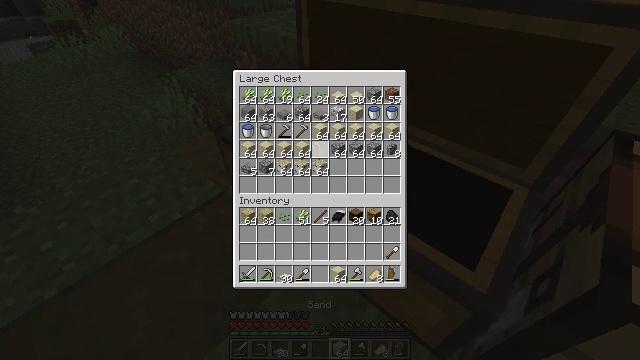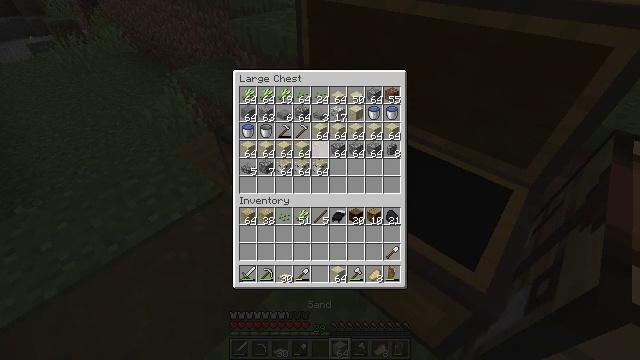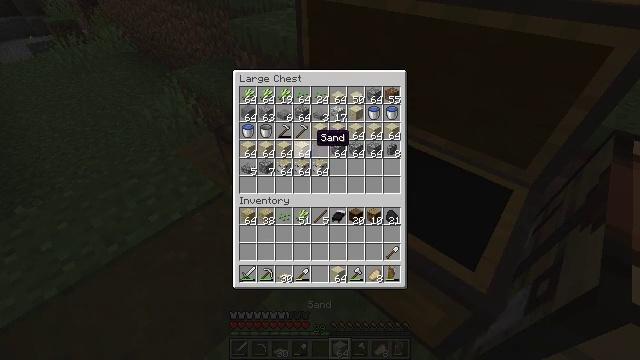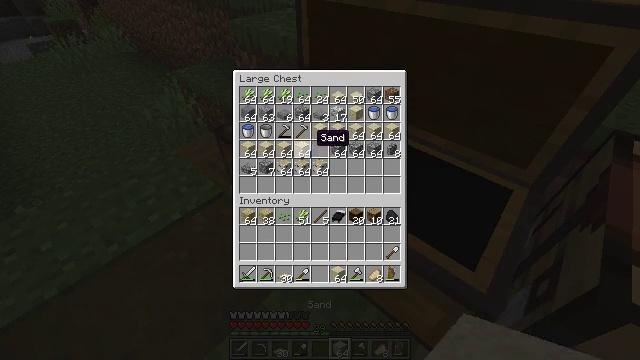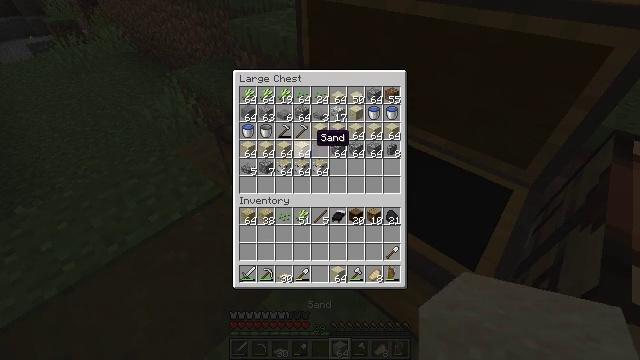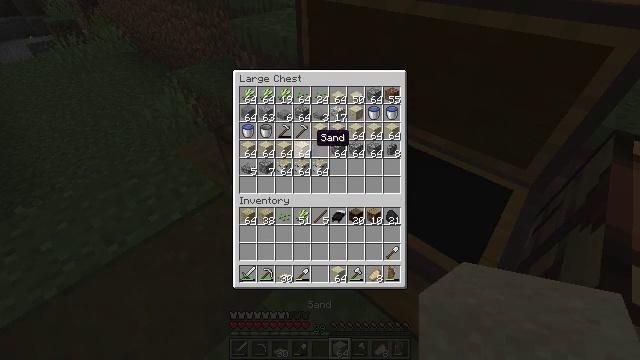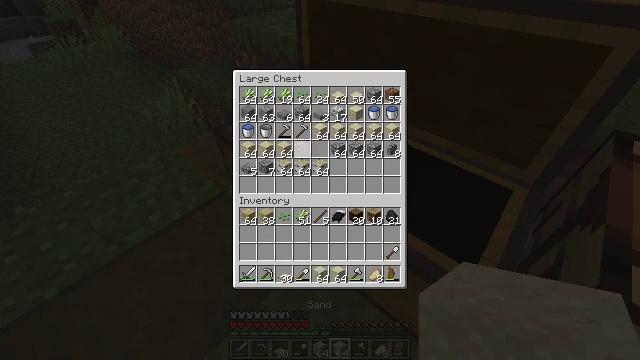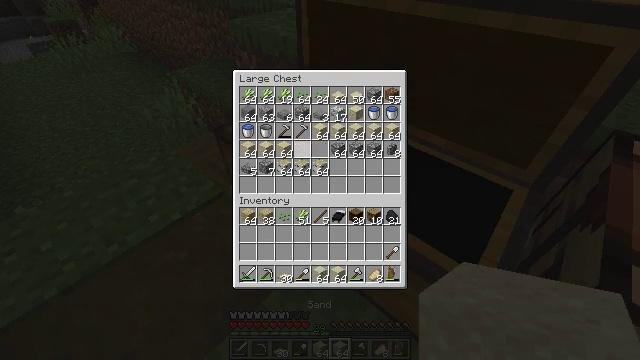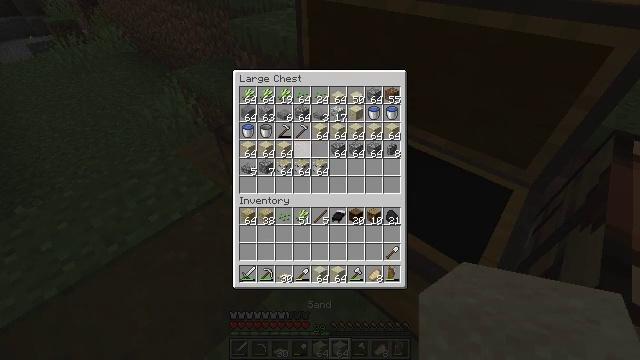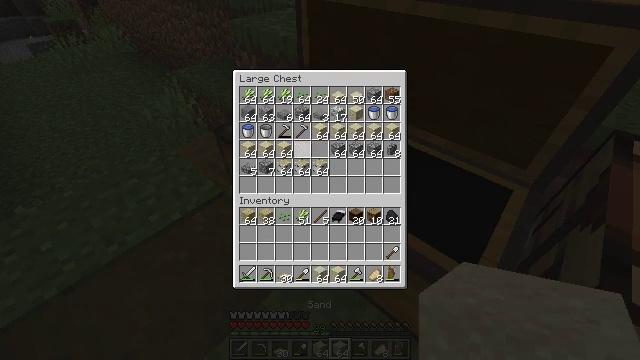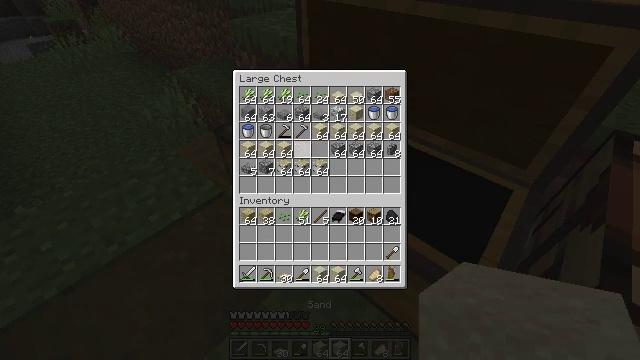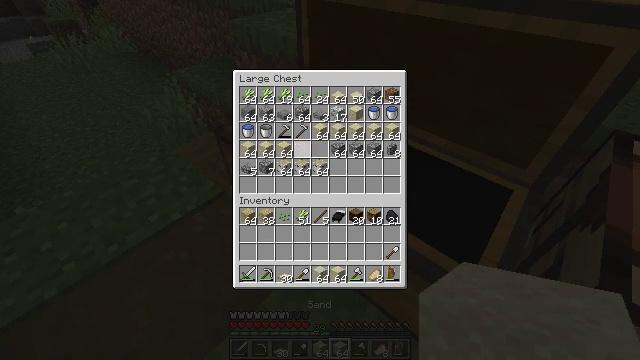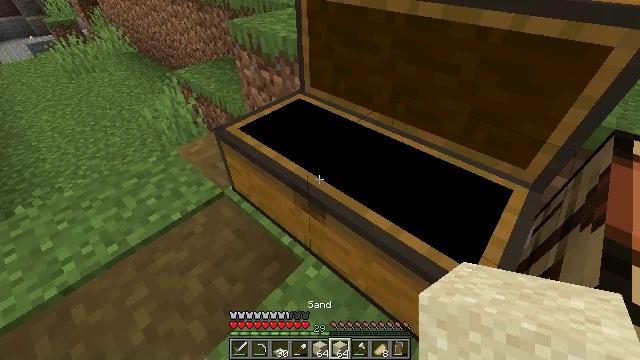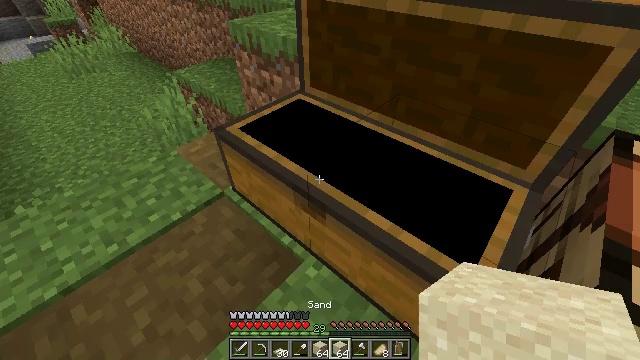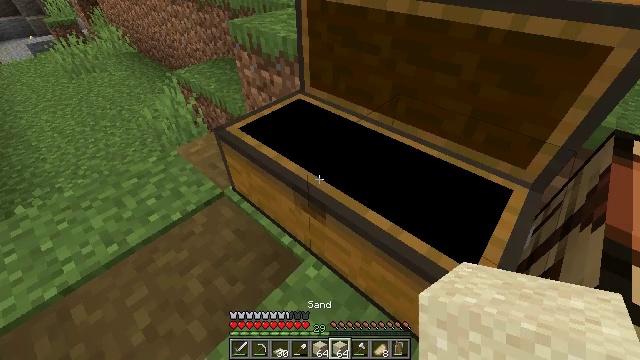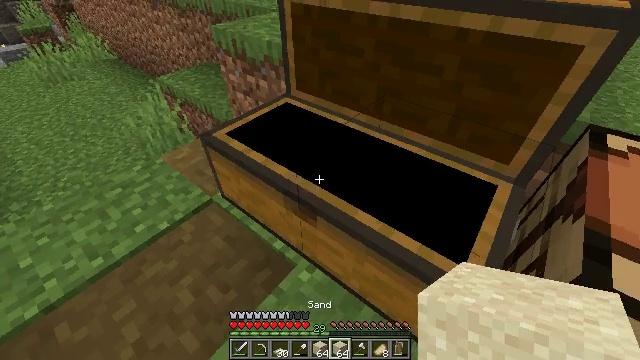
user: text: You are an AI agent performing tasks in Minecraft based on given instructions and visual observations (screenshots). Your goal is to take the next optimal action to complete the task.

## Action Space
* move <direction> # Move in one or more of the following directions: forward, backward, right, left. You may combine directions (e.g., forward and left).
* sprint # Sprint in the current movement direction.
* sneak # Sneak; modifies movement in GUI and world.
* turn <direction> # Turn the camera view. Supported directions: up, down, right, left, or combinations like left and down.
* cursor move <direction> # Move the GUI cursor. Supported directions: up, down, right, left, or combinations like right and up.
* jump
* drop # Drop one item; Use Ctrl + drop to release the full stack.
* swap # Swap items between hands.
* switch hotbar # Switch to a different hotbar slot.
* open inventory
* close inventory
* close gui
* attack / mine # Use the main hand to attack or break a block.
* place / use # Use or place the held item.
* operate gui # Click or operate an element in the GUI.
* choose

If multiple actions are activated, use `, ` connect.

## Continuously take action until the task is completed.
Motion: motion action
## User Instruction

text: Arrange sand in the crafting grid to create sandstone.
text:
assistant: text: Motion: sneak
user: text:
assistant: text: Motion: sneak
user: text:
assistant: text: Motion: sneak
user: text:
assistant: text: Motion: sneak
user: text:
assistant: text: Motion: sneak
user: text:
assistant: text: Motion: sneak, attack / mine
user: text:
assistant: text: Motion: sneak, attack / mine
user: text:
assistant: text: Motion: sneak, attack / mine
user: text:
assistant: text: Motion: sneak
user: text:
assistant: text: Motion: sneak
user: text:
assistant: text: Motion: sneak
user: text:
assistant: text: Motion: sneak
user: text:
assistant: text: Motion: no_op
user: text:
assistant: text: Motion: no_op
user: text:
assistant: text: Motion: no_op
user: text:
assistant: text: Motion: no_op
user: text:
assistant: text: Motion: turn right
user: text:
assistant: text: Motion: turn right, open inventory
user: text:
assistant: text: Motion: open inventory
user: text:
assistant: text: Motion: open inventory
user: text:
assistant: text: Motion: no_op
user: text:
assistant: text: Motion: no_op
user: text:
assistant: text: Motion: no_op
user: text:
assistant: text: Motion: no_op
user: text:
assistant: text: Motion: turn right
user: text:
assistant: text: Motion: turn right
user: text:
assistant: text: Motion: turn right
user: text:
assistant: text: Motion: turn right
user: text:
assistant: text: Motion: turn right and up
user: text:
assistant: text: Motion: turn right and up